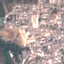
Label: Residential